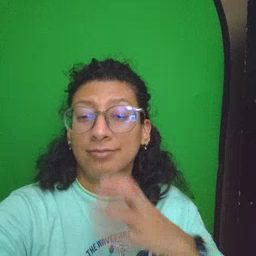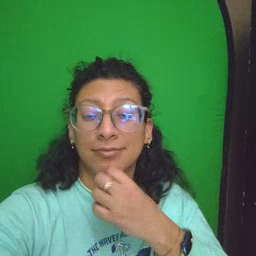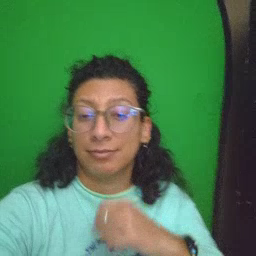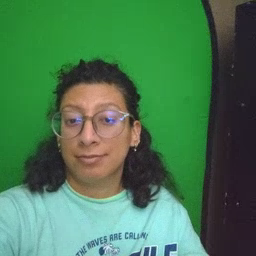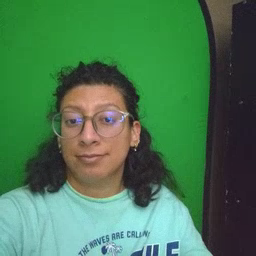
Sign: underwear